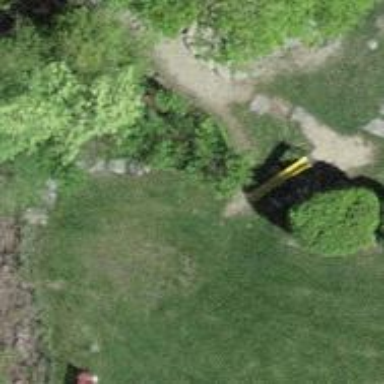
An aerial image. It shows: Playground with slide.